Question: I have configured unit testing for a project, and I need to use the classes that are in the run scheme also in the test scheme.
This because if I try to use a class that I use in the run scheme, I get a linker error, the linker does not recognize that (user defined) class.
I called the test bundle "TestBundle", I am able to test the application unless I use other classes. This is what I see when I try to edit the test scheme:

It seems like there isn't a place for adding another target, how do I do that?
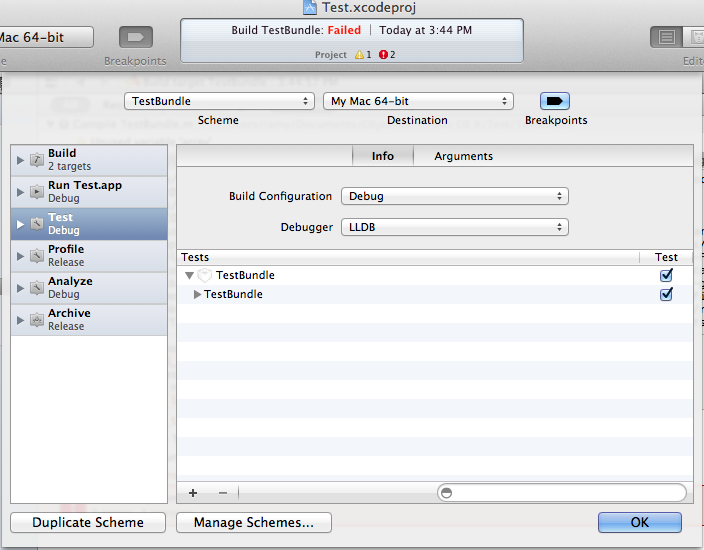
Answer: schemes RUN targets... they don't manage what a target is made up of.
they could also be called 'environments' or 'execution setups' or so :)
targets are managed under your project (when you click onto the blue project icon in the project navigator)